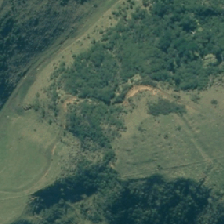
Land cover: grose_broom